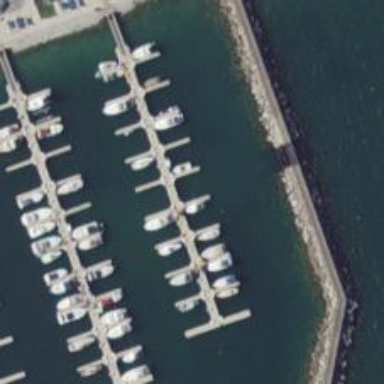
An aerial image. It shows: Man-made pier.